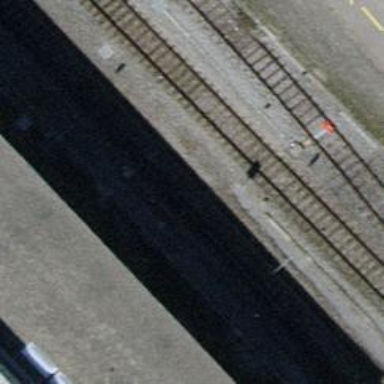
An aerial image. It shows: Railway switch.